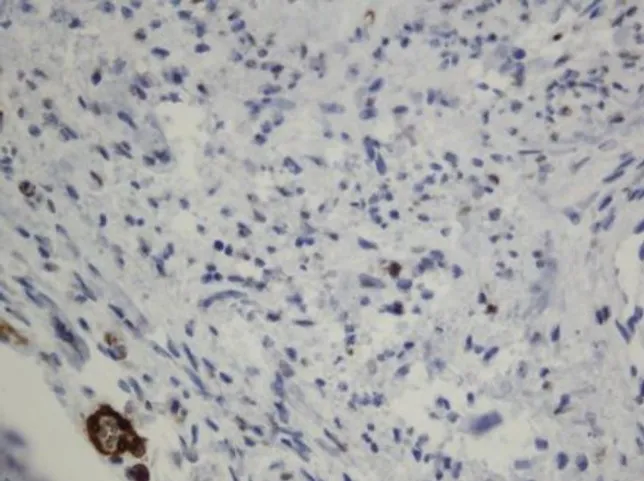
NSE and SMA, and desmin markers were negative in IHC staining of mesenchymal components.
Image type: pathology (immunostaining)